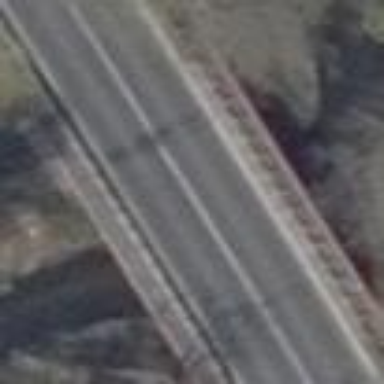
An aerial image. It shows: Man-made bridge.